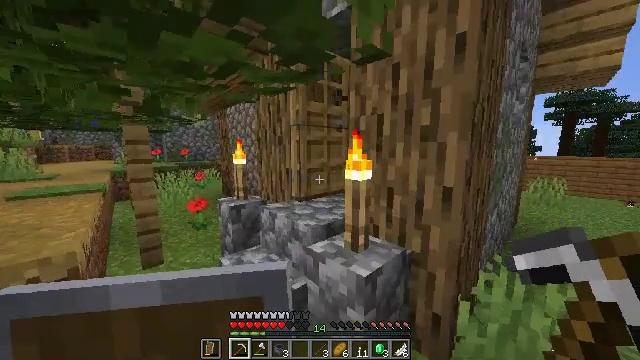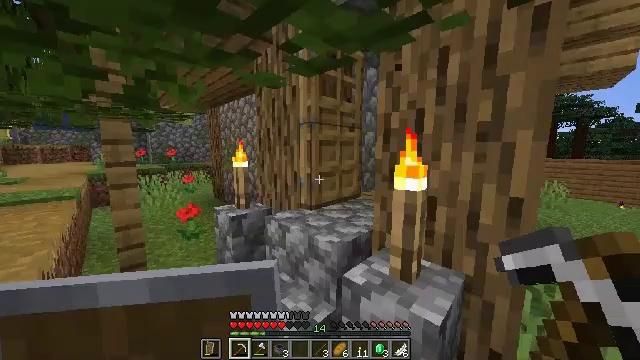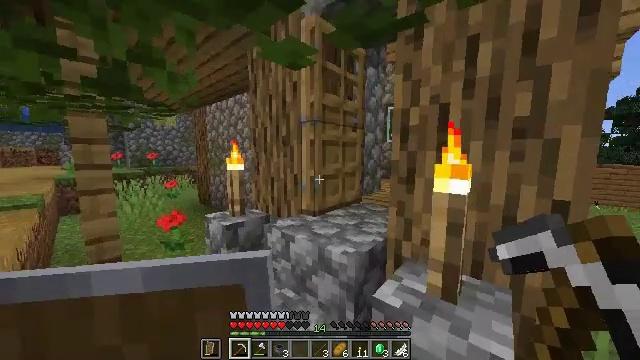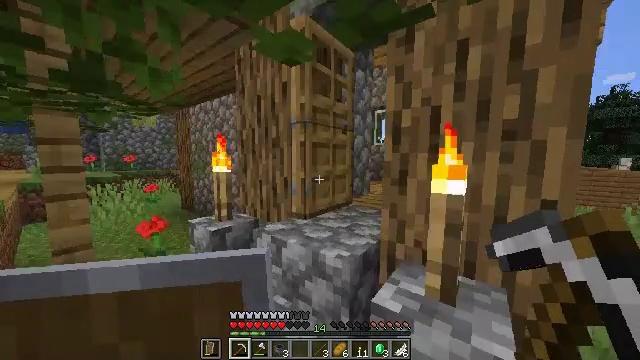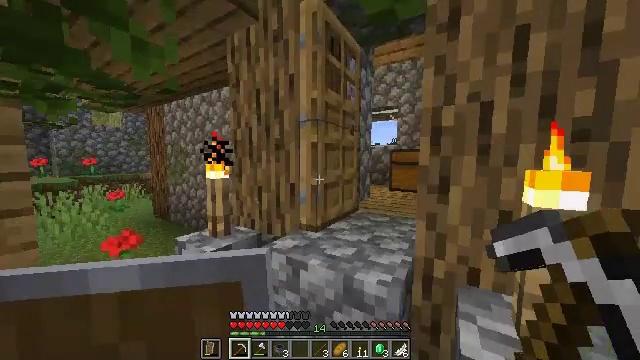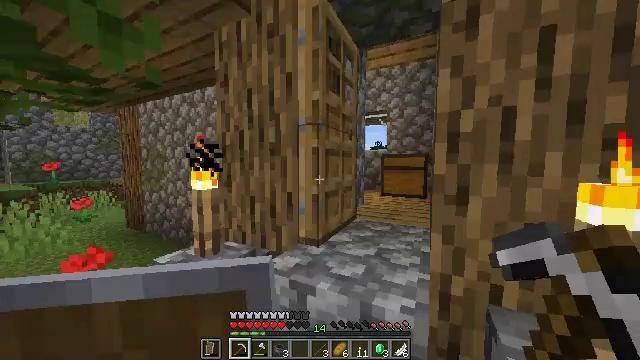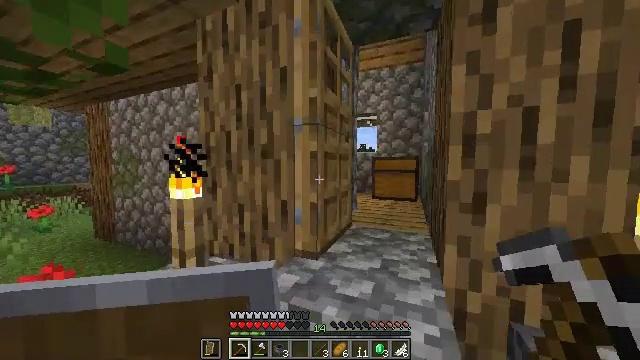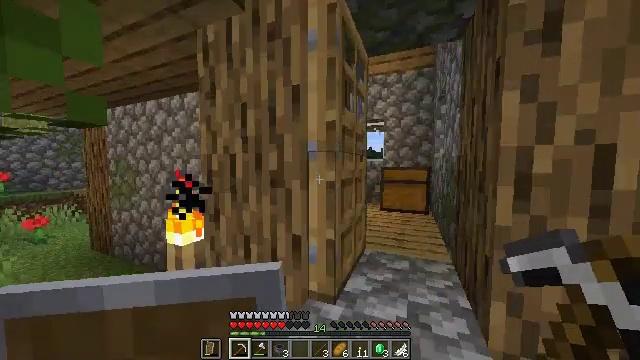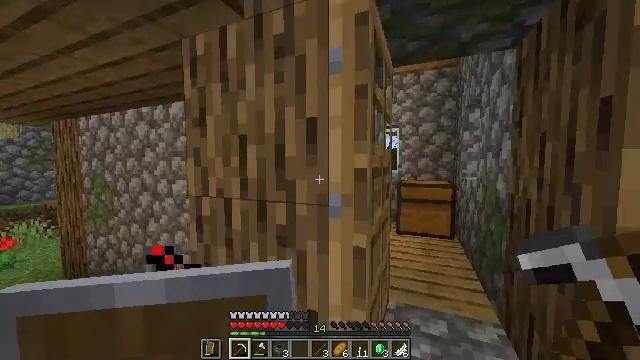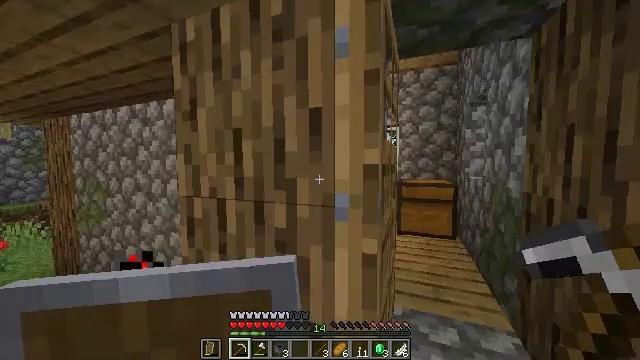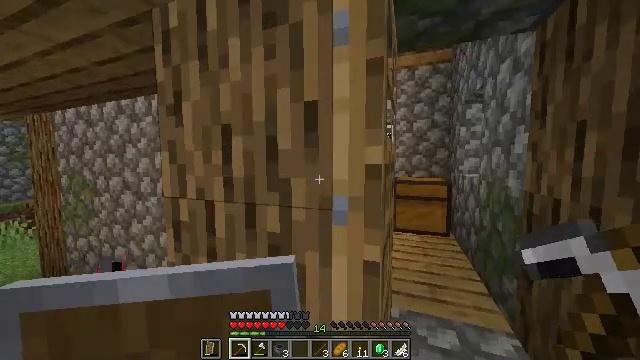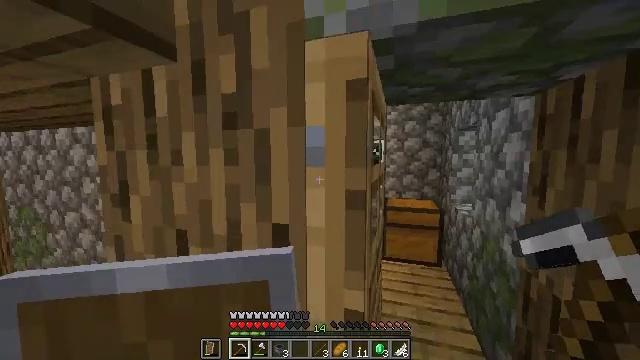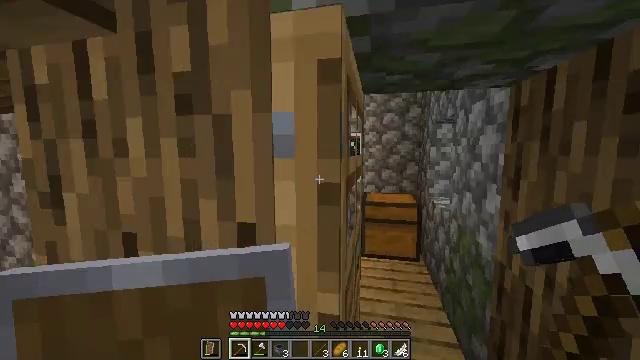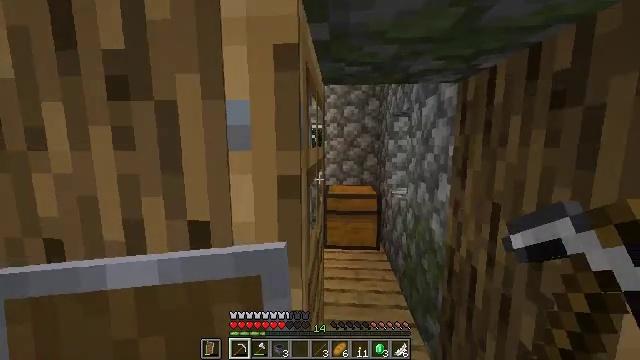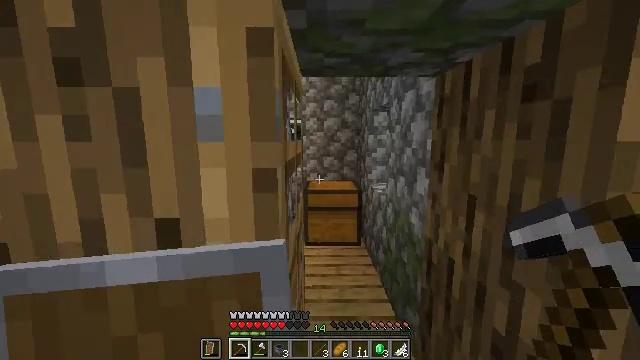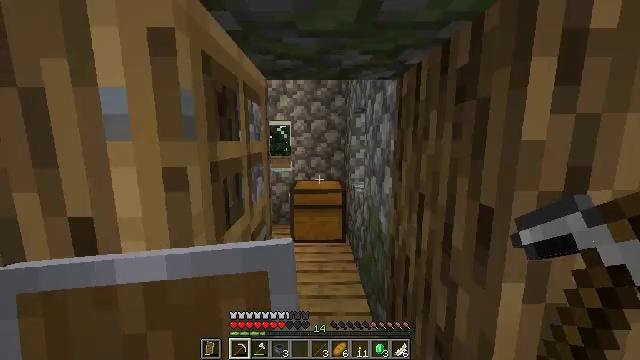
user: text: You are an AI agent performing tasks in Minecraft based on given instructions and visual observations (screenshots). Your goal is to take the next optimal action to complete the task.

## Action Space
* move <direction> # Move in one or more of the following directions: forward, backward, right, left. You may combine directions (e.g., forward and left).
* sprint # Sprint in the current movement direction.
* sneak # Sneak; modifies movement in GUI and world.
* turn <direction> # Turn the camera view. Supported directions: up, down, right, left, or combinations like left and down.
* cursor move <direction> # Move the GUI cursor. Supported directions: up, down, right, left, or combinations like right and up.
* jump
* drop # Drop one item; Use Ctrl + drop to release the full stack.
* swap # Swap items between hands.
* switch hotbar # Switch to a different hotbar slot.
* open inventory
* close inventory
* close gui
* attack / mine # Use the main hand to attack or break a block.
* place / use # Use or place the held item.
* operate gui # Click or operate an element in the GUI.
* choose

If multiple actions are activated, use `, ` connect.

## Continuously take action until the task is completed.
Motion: motion action
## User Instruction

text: Break the cauldron to collect it.
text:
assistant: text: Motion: move forward and move left, sprint, turn right
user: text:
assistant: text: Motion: move forward and move left, sprint, turn right
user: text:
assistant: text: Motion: move forward and move left, sprint, turn right
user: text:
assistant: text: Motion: move forward and move left, sprint, turn right
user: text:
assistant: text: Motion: move forward, sprint, turn right and up
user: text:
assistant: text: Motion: move forward, sprint, turn right
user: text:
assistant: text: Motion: move forward, sprint
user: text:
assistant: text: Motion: move forward, sprint
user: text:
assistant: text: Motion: move forward, sprint
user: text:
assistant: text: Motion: turn right
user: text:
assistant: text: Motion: turn right and down
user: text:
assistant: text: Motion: turn right and down
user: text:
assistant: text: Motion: turn right and down
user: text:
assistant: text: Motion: move right, turn right
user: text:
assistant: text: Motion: move right
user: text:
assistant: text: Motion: move right
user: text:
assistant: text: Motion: move forward and move right, turn left and down
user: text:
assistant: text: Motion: move forward and move right, turn left and down
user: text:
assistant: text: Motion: move forward and move right, turn left
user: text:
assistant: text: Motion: move forward and move right, turn left
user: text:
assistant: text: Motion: move forward and move right, turn left and down
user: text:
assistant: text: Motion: move forward, turn left and down
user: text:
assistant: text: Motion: move forward, turn left
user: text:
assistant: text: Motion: move forward, turn left
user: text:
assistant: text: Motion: move forward
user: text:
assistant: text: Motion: move forward
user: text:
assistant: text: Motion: move forward
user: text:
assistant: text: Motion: move forward
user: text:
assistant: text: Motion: move forward
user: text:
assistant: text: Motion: move forward